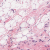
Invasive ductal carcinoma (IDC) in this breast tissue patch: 0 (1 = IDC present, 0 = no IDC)